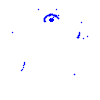
Particle: proton